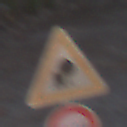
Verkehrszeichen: UnzureichendesLichtraumprofil
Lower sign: Ueberholverbot
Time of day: MorningAfternoon
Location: Outdoor (Suburban)
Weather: PartlyCloudy
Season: NotSpecified
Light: Natural